Interaction volume radius: 5 \u00c5
Interaction volume height: 15 \u00c5
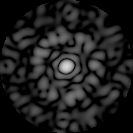
Disorder parameter: 0.7851